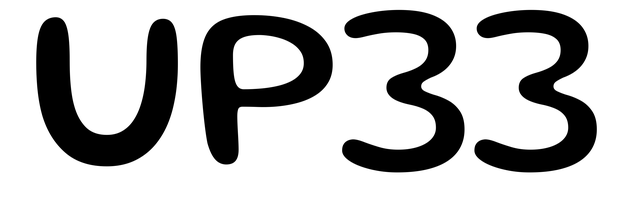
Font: Gluten_Regular